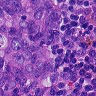
Metastatic tissue present: yes